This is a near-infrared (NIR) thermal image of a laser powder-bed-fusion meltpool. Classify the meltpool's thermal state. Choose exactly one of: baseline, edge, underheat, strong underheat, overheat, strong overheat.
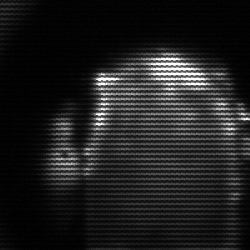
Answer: baseline